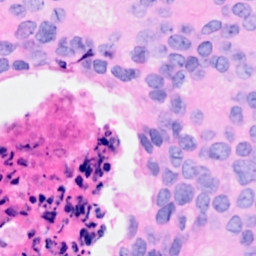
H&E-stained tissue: Breast